Aerial crown-view tile of a tropical tree (Barro Colorado Island, Panama), acquired 20250512:
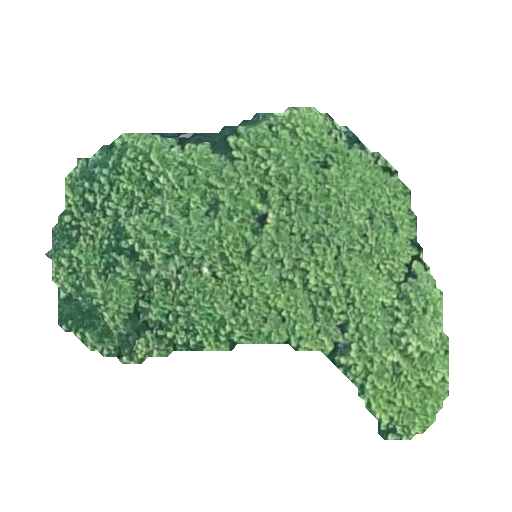
Species: Jacaranda copaia
GBIF accepted scientific name: Jacaranda copaia
Crown area: 124.246 m²